Question: I want to use multiple table to get recent post (Q) and user name (handle) but when I am trying to get with this code it is giving error
Table Name and and need to connect from to from
'''
SELECT *
FROM qa_posts, qa_users
WHERE type="Q" AND qa_posts.userid = "qa_users.handle"
ORDER BY created DESC
LIMIT 5
'''
'''
SELECT *
FROM qa_posts, qa_users
WHERE qa_posts.userid = "qa_users.handle"
ORDER BY created DESC
LIMIT 5
Error 1052: Column 'created' in order clause is ambiguous
'''
'''
qa_db_connection();
$query_post = qa_db_query_raw('
SELECT *
FROM qa_posts, qa_users
WHERE type="Q" AND qa_posts.userid = "qa_users.handle"
ORDER BY created DESC
LIMIT 5
') or die(mysql_error());
while($row = mysql_fetch_array($query_post)) {
echo $row['title'];
echo '<span style="font-size:65%;font-style:italic">'.$row['created'].'</span>';
echo '<br/>';
}
'''
See this image for table structure

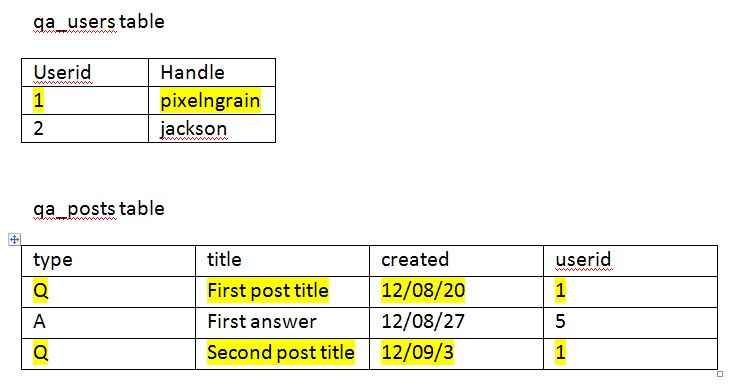
Answer: The given error cames out when you do have same name column in both table...So you have to specify column name along with table name like in following patter:
'''
table_name.column_name
'''
So, your query should be like this:
'''
SELECT *
FROM qa_posts, qa_users
WHERE qa_posts.userid = "qa_users.handle"
ORDER BY qa_posts.created DESC (or put the ORDER BY qa_users.created DESC if you want to make order by 'created' of 'qa_users' )
LIMIT 5
'''
If you really not desired to have userid of value "qa_users.handle", you should not quote them and should have query like this:
'''
SELECT *
FROM qa_posts, qa_users
WHERE qa_posts.userid = qa_users.userid AND qa_posts.type="Q"
ORDER BY qa_posts.created DESC
LIMIT 5
'''
You would better to use JOIN in following way:
'''
SELECT *
FROM qa_posts INNER JOIN qa_users ON qa_posts.userid = qa_users.userid
WHERE qa_posts.type="Q"
ORDER BY qa_posts.created DESC
LIMIT 5
'''